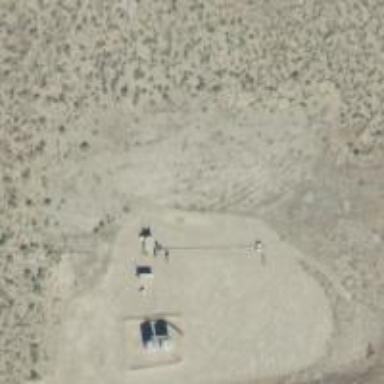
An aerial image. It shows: Petroleum well that is man-made.